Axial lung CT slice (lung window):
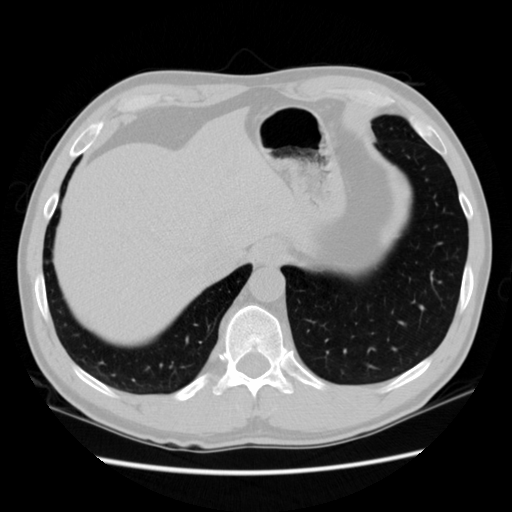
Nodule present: no